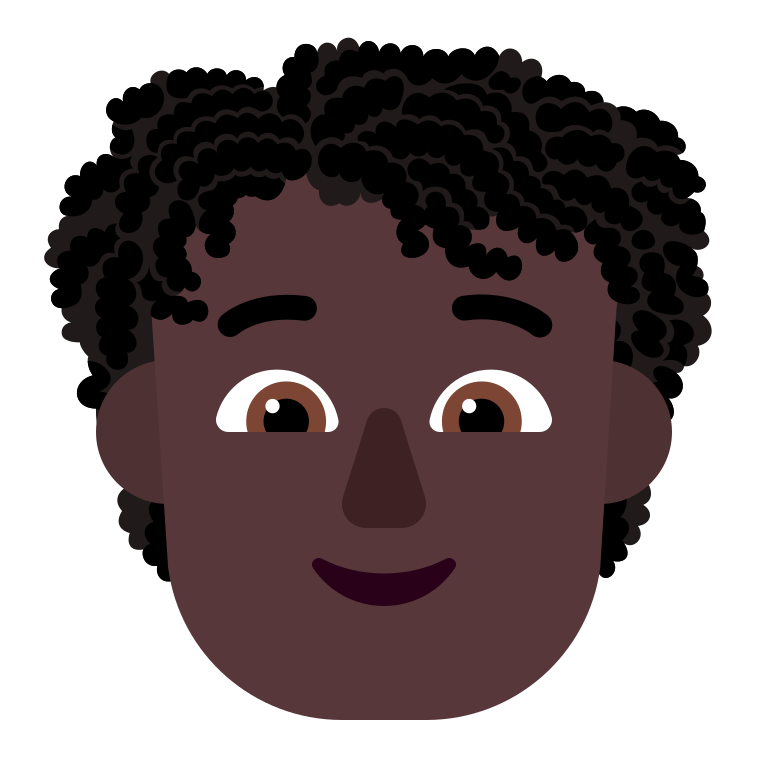
person curly hair flat dark